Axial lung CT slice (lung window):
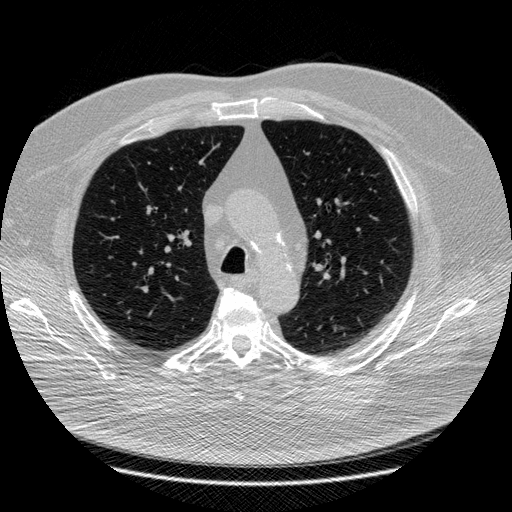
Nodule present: no